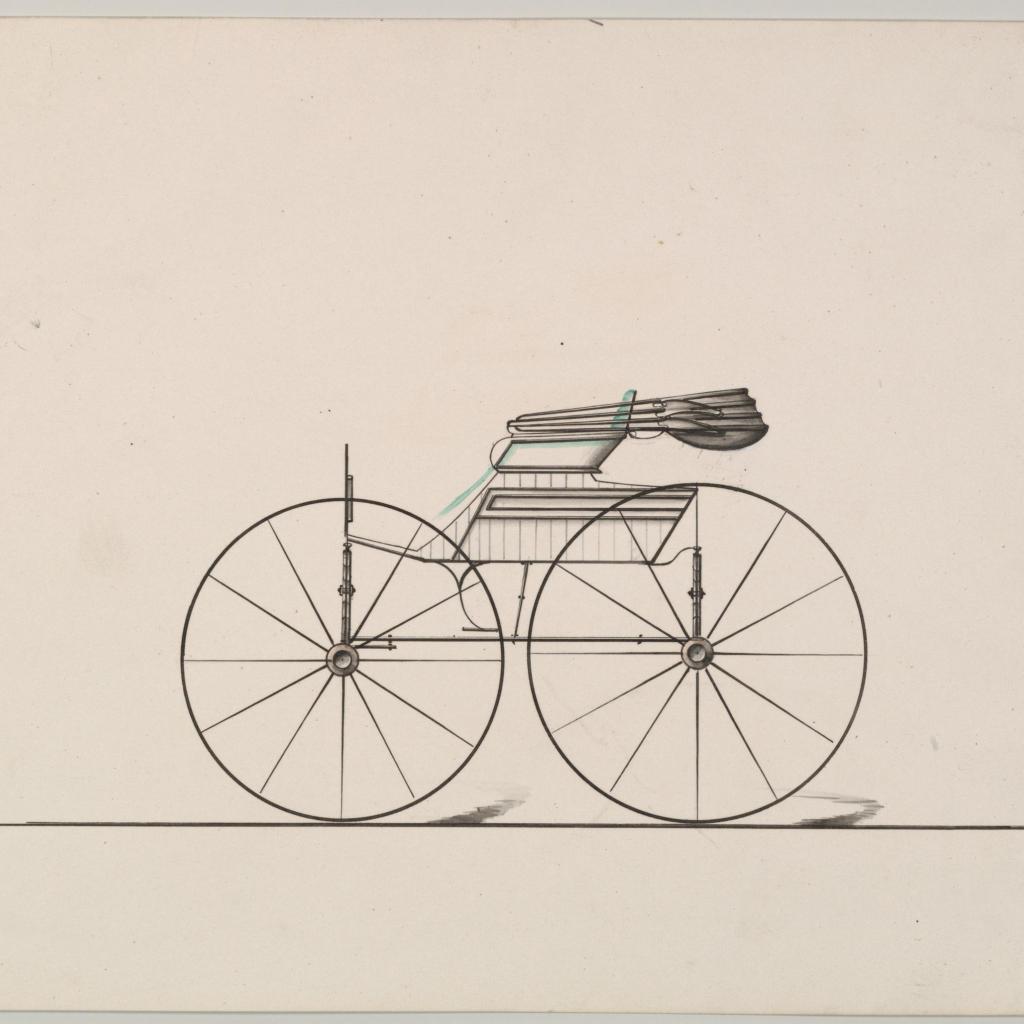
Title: Design for Wagon, no. 706b
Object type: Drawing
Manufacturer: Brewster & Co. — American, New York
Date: ca. 1860
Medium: Pen and black ink, watercolor and gouache
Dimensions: sheet: 6 1/16 x 9 3/16 in. (15.4 x 23.3 cm)
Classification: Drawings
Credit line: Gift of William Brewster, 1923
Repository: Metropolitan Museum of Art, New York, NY